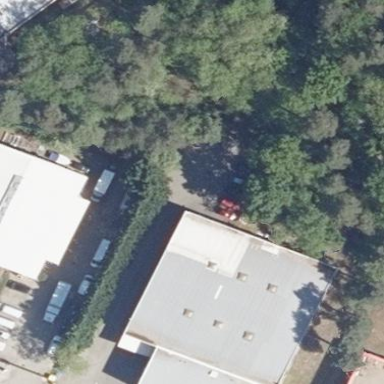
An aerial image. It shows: Commercial building.